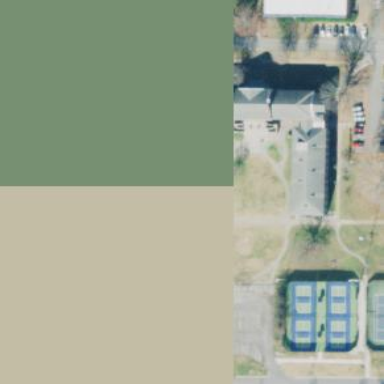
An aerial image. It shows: Dormitory building.